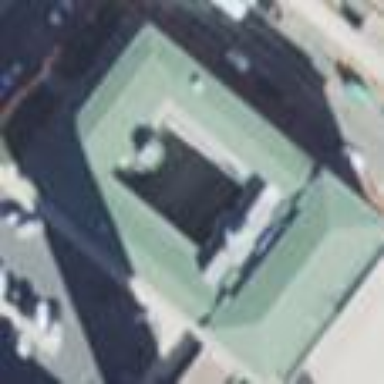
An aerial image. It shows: Historic building.